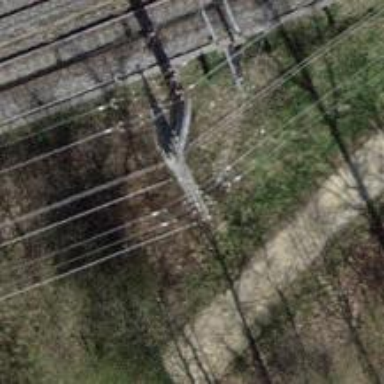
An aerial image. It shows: Power line in the image.